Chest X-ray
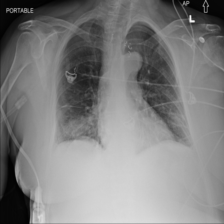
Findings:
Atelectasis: negative
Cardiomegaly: negative
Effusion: negative
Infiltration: negative
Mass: negative
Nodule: negative
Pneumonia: negative
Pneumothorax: positive
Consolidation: negative
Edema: negative
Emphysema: negative
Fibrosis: negative
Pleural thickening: negative
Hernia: negative